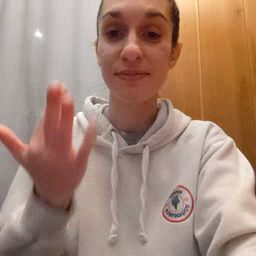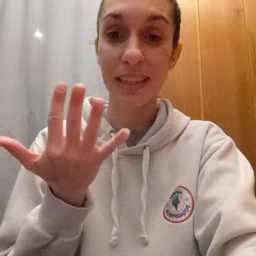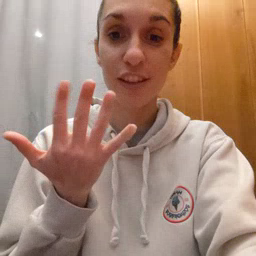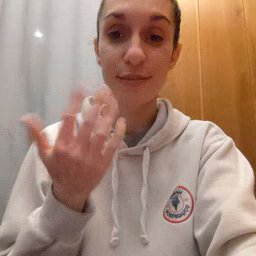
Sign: finger